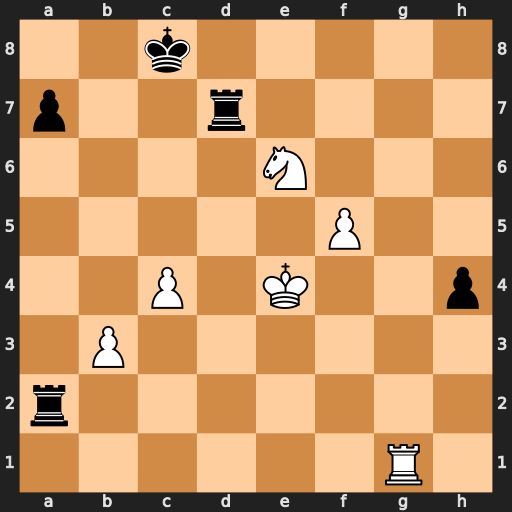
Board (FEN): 2k5/p2r4/4N3/5P2/2P1K2p/1P6/r7/6R1
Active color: w
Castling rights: -
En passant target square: -
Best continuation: Rg8+ Kb7 Nc5+ Kc6 Nxd7